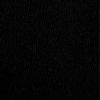
Label: dusty